【题型】填空题　【知识点】解析几何　【难度】medium
已知定圆$A$的半径为1，圆心$A$到定直线$l$的距离为$d$，动圆$C$与圆$A$和直线$l$都相切，圆心$C$的轨迹为如图所示的两条抛物线，记这两条抛物线的焦点到对应准线的距离分别为$p_1$、$p_2$.给出下面四个关系式：①$d>1$；②$p_1+p_2=2d$；③$p_1p_2=d^2$；④$\dfrac{1}{p_1}+\dfrac{1}{p_2}>\dfrac{2}{d}$.其中正确的关系式为\underline{\qquad\qquad}.

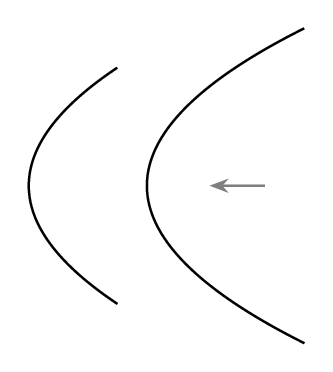
【解答】
\vspace{0.5cm}
\noindent\textbf{【答案】①②④}

\vspace{0.5cm}
\noindent\textbf{【分析】由已知，结合图象，把直线$l$向左平移1个单位得到直线$l'$，可得$C$到$l'$的距离与到$A$的距离相等，则圆心$C$的轨迹是以$A$为焦点，$l'$为准线的抛物线，可得$p_1=d+1$，同理可得$p_2=d-1$，当$d<1$时，抛物线不完整，计算即可判断所给四个关系式.}

\vspace{0.5cm}
\noindent\textbf{【详解】由题意知圆$A$的半径为1，设圆$C$的半径为$R$，当圆$C$与圆$A$相外切时，如图所示，}

\noindent\textbf{则有点$C$到直线$l$的距离为$R$，$|AC|=1+R$，}
\noindent\textbf{把直线$l$向左平移1个单位得到直线$l'$，可得$C$到$l'$的距离与到$A$的距离相等，}
\noindent\textbf{故圆心$C$的轨迹是以$A$为焦点，$l'$为准线的抛物线，所以$p_1=d+1$，}
\noindent\textbf{当圆$C$与圆$A$内切时，如图所示，}

\noindent\textbf{把直线$l$向右平移1个单位得到直线$l_1$，可得$C$到$l_1$的距离与到$A$的距离相等，}
\noindent\textbf{故圆心$C$的轨迹是以$A$为焦点，$l_1$为准线的抛物线，所以$p_2=|d-1|$，}
\noindent\textbf{当$0<d\leq1$时，抛物线不完整，所以$p_2=d-1$}
\noindent\textbf{所以$d>1$，$p_1+p_2=2d$，$p_1p_2=d^2-1$，}
\[
\dfrac{1}{p_1}+\dfrac{1}{p_2}=\dfrac{1}{d+1}+\dfrac{1}{d-1}=\dfrac{2d}{d^2-1}>\dfrac{2d}{d^2}=\dfrac{2}{d}.
\]
\noindent\textbf{故答案为:①②④.}
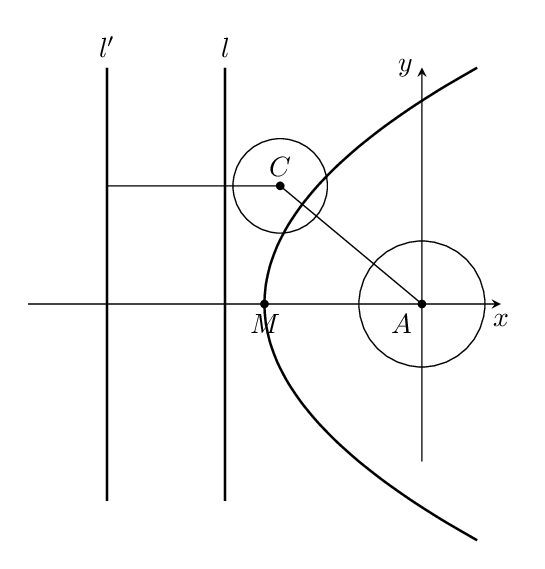
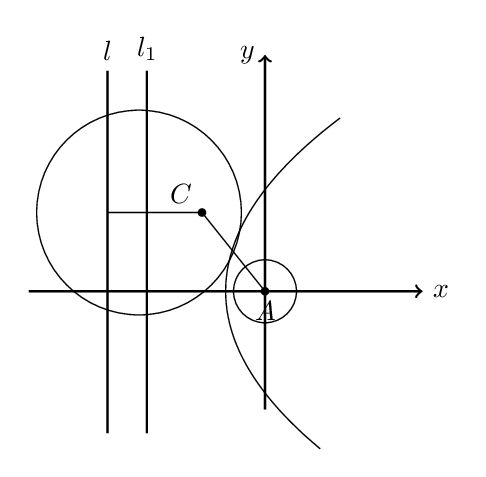